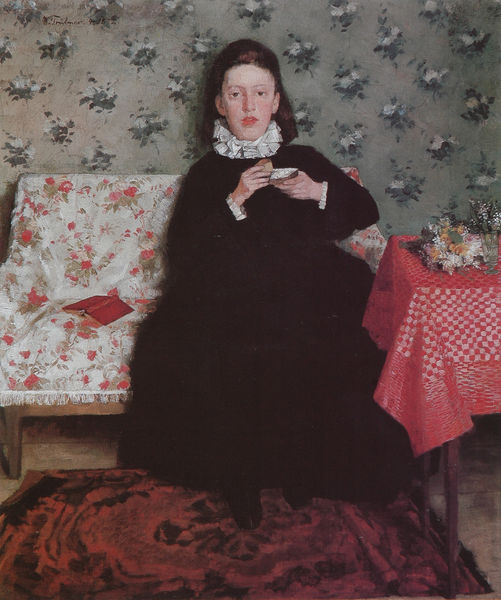
Titel: Auf dem Kanapee
Künstler: Wilhelm Trübner
Standort: Berlin
Institution: Staatliche Museen Preußischer Kulturbesitz, Nationalgalerie
Schlagwörter: blätter, dunkel, gemälde, hand, kopf, weiß, gelb, grün, impressionismus, mädchen, ocker, sitzen, abend, blume, blumen, braun, frankreich, frau, frisur, grau, haar, hell, hintergrund, holz, kariert, kleid, mund, nase, profil, raum, rücken, schwarz, stirn, tisch, zimmer, blick, blüte, blüten, dame, rot, karo, muster, ornament, teppich, dix, jung, trinken, wand, augen, blass, bluse, falten, gesicht, halten, kragen, teller, bildnis, halskrause, hände, innenraum, portrait, porträt, tischbein, tischdecke, tischtuch, einsamkeit, boden, fransen, gewand, haare, interieur, sessel, sitzend, decke, fassen, kind, frontal, kontrast, lippen, rosa, rouge, traurig, beine, bein, magd, wangen, ruhe, sofa, wohnzimmer, ecke, liegen, sitz, parkett, schuhe, moderne, nachmittag, modern, violett, blümchen, pause, bank, dielen, essen, polster, tapete, witwe, wohnung, kaffee, pupillen, lesen, starr, brot, strauss, tasse, innenansicht, läufer, stube, überwurf, tee, junge frau, couch, rüschen, fallen, blumenstrauss, buch, blumenmuster, porzellan, münchen, hocken, tischbeine, kuchen, greifen, bürgertum, manschetten, schuh, schwester, krause, sitzfigur, pupille, karomuster, einband, umschlag, musterung, biedermeier, blumentapete, caoch, gekämmt, buchrücken, leibl, büchlein, geblümt, tiefrot, hamd, har, garderobe, teetasse, geöffnet, maiglöckchen, aufgeschlagen, sitzbank, grautöne, sitzportrait, sitzporträt, unterteller, diehlen, verziehrung, vorleger, bodenbelag, überzug, skandinavien, mustertapete, blumenstraus, rut, gru, larsson, tapeten, blümchentapete, bümchen, essend, keks, lesepause, tischschmuck, umgeklappt, jause, nordisch, karro, otto dix, tee blumengesteck, blumnen, blumenüberzug